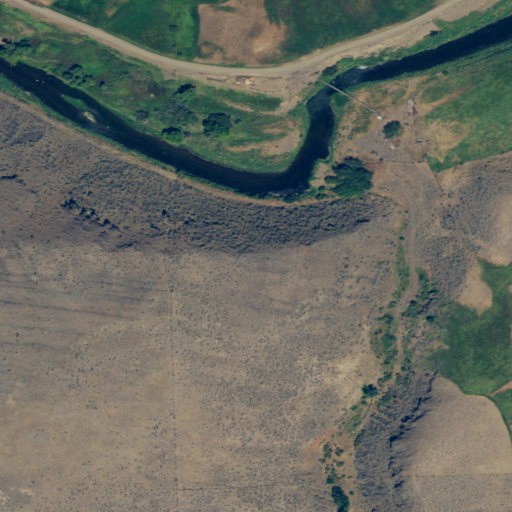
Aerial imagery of valley in Oregon named Rock Gulch containing shrub, grassland, open development, pasture, woody wetlands, herbaceous wetlands, and low intensity development